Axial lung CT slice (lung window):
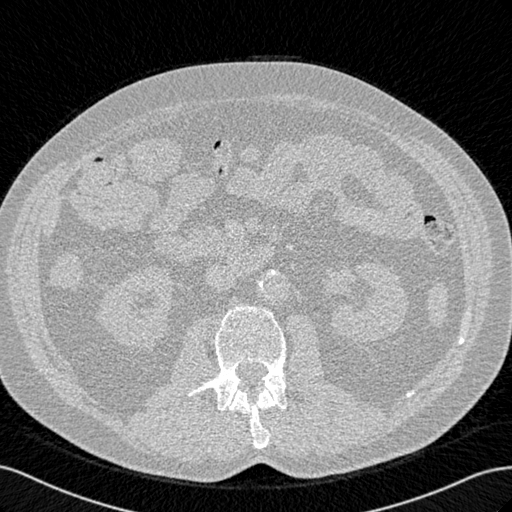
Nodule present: no